Aerial crown-view tile of a tropical tree (Barro Colorado Island, Panama), acquired 20250715:
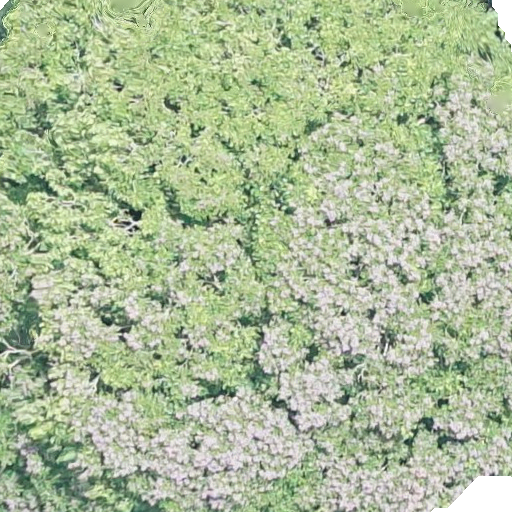
Species: Dipteryx oleifera
GBIF accepted scientific name: Dipteryx oleifera
Crown area: 571.001 m²